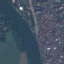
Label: River